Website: macys
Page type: billing-address
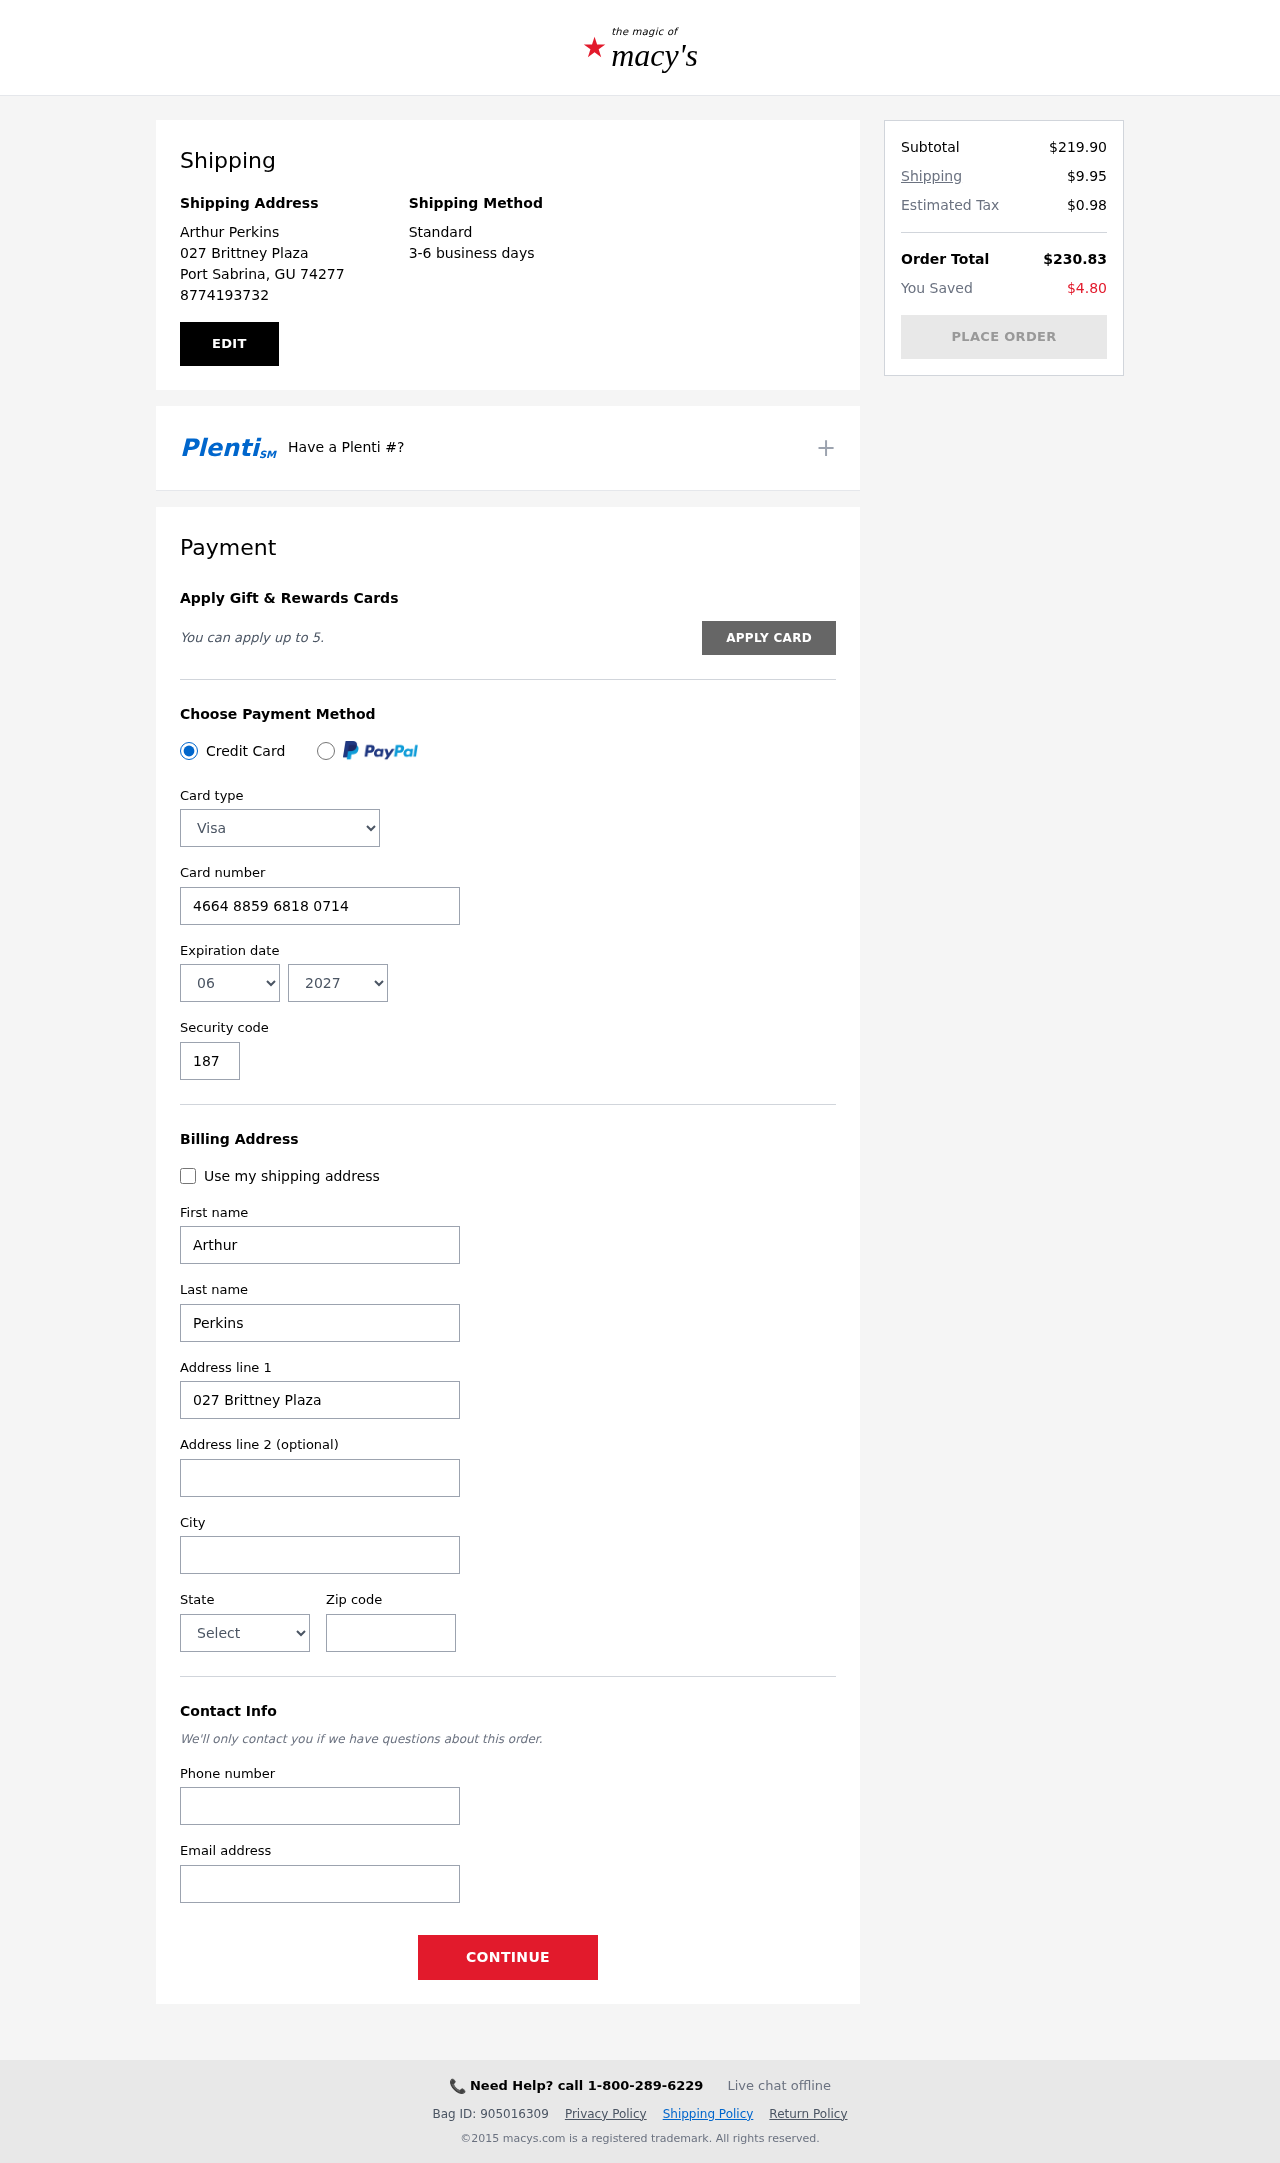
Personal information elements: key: PII_CARD_CVV
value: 187
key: PII_CARD_EXPIRY_MONTH
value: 06
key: PII_CARD_EXPIRY_YEAR
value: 27
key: PII_CARD_NUMBER
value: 4664 8859 6818 0714
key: PII_CARD_TYPE
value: Visa
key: PII_CITY
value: Port Sabrina
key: PII_CITY_STATE_ZIP
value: Port Sabrina, GU 74277
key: PII_EMAIL
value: arthur.perkins@hotmail.com
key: PII_FIRSTNAME
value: Arthur
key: PII_FULLNAME
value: Arthur Perkins
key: PII_LASTNAME
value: Perkins
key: PII_PHONE
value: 8774193732
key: PII_POSTCODE
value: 74277
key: PII_STATE
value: GU
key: PII_STREET
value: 027 Brittney Plaza
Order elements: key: ORDER_SUBTOTAL
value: $219.90
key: ORDER_SHIPPING_COST
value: $9.95
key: ORDER_TAX
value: $0.98
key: ORDER_TOTAL
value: $230.83
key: ORDER_SAVINGS
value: $4.80